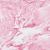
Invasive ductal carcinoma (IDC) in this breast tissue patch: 0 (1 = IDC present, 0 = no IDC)